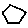
Label: hexagon